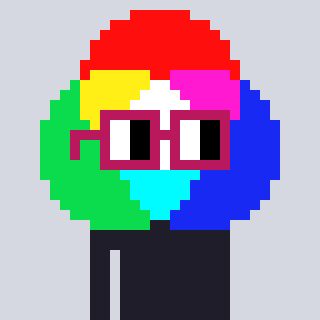
a pixel art character with square dark red glasses, a color circle-shaped head and a redpinkish-colored body on a cool background